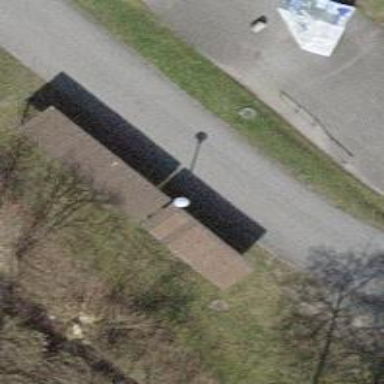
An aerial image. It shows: View of roof of building.